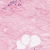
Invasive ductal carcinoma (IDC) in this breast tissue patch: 0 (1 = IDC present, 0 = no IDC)